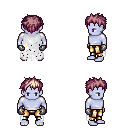
a pixel art fantasy rpg character, male body template, dark elf, purple skin, white tattered cape, gold greaves, white blonde bedhead hairstyle, metal gloves, four views (front, back, left, right), 2x2 character sprite sheet, small pixel art, hard edges, no anti-aliasing